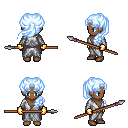
a pixel art fantasy rpg character, female body template, human, dark skin, white robe, magenta pants, white cyan princess hairstyle, gold gloves, spear, four views (front, back, left, right), 2x2 character sprite sheet, small pixel art, hard edges, no anti-aliasing